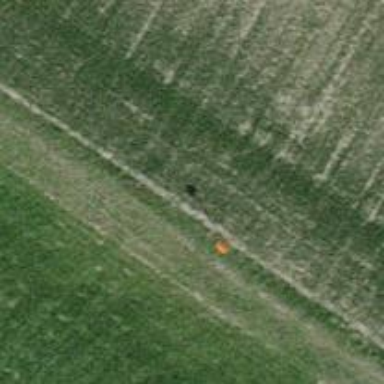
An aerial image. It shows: Aerial marker.